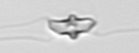
Label: Chaetoceros_didymus